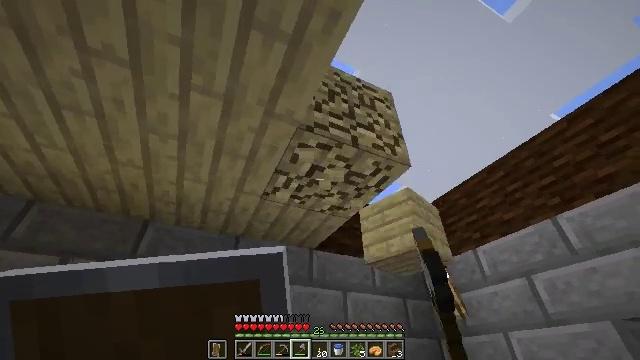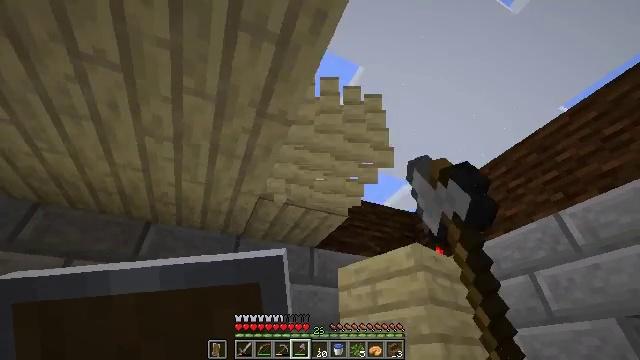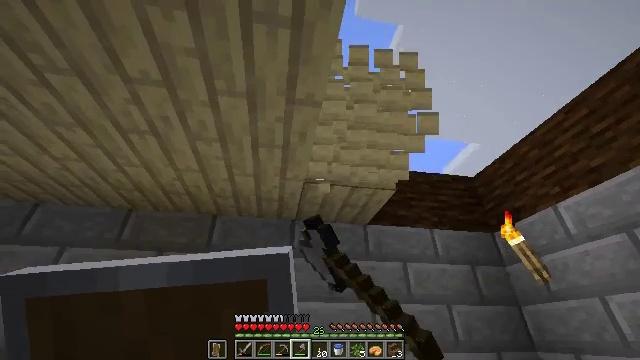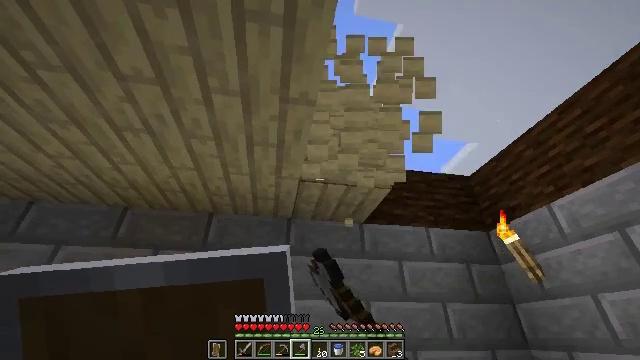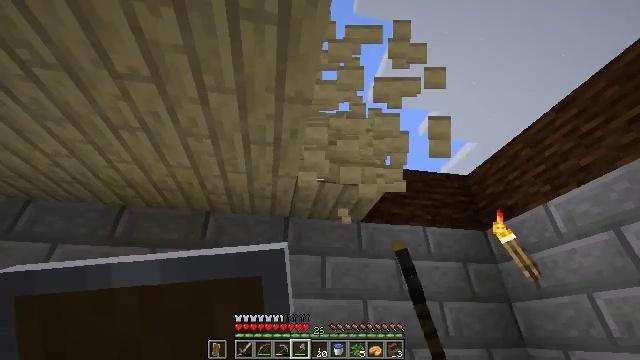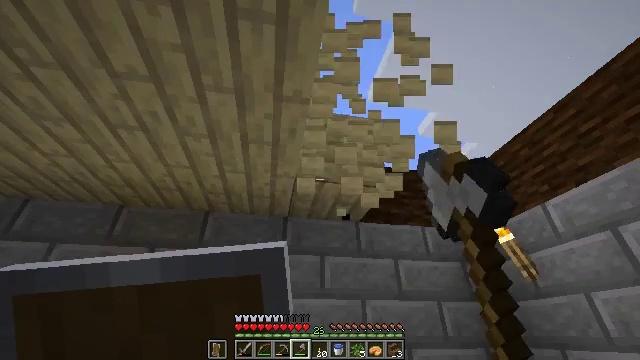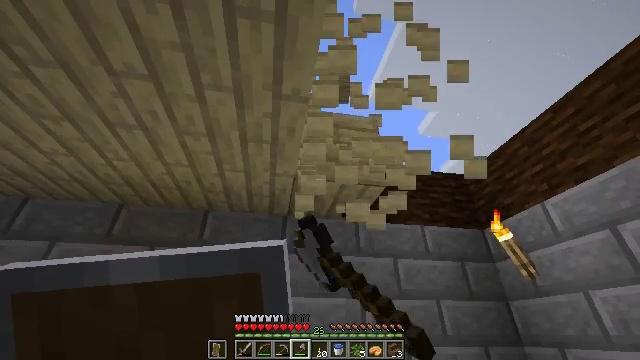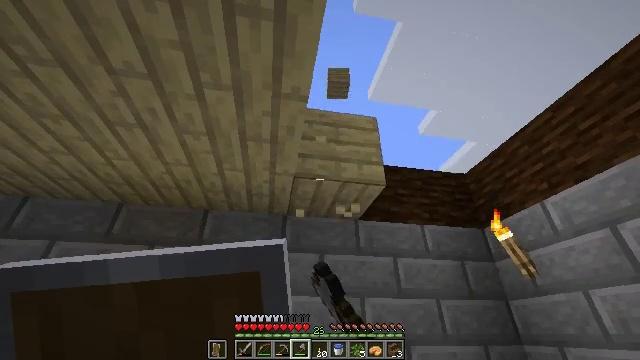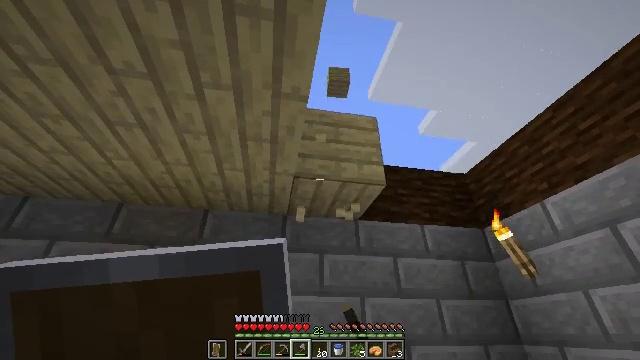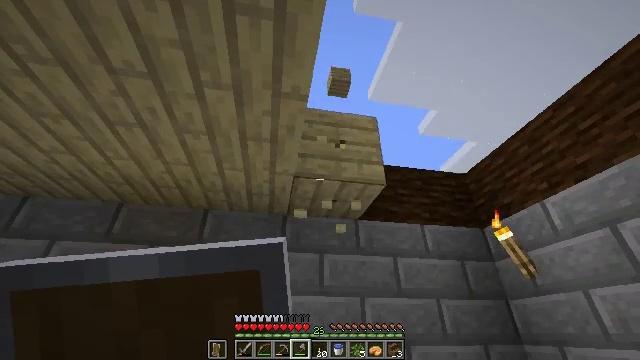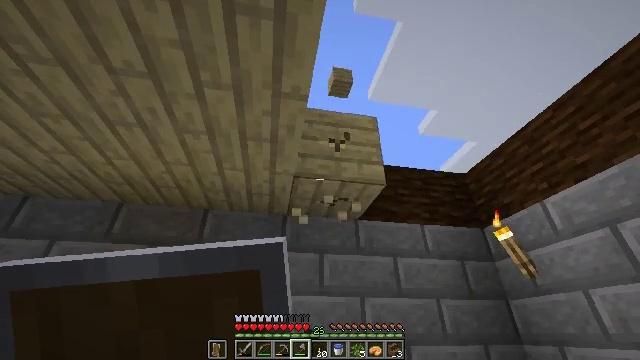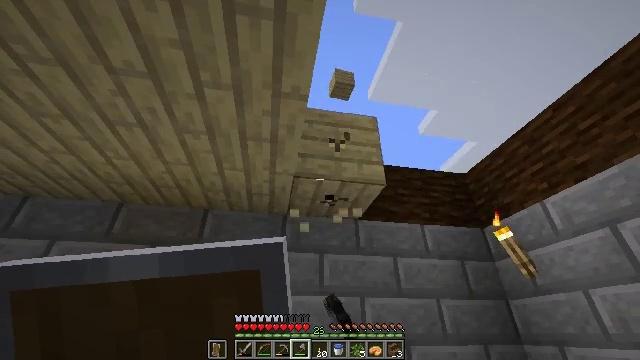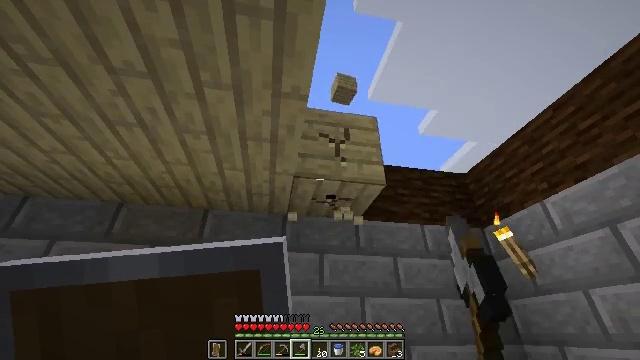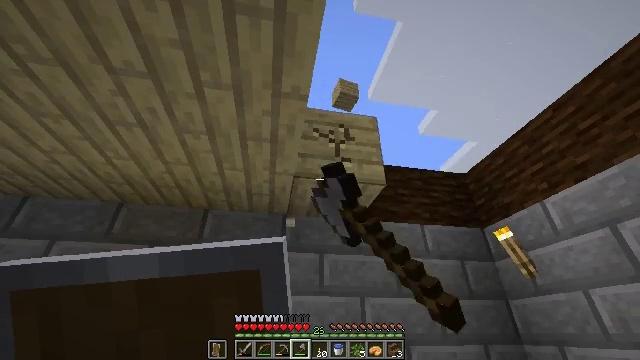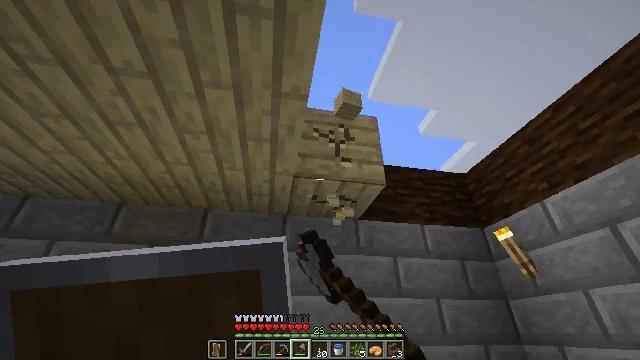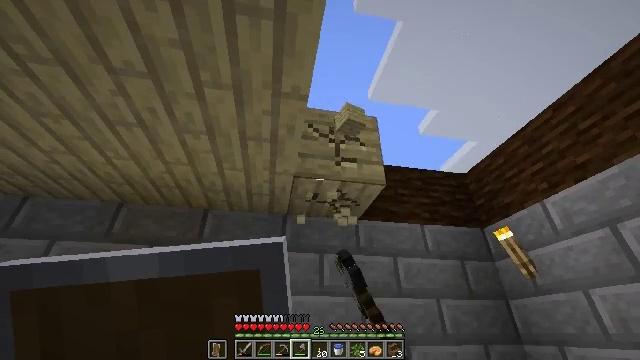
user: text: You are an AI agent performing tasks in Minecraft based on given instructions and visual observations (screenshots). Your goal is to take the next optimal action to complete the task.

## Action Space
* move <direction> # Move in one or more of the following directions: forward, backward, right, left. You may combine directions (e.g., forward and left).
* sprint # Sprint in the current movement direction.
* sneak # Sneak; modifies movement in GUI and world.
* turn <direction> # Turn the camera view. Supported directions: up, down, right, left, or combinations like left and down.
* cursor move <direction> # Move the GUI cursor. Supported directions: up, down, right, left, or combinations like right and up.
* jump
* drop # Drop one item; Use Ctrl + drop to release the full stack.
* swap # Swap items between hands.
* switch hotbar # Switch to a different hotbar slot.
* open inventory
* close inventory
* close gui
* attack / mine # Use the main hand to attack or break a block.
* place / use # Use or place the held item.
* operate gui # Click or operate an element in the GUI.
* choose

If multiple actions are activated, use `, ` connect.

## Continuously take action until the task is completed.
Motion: motion action
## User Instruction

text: Attack the birch planks to recycle them.
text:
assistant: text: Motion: turn left, attack / mine
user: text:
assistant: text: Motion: turn left and down, attack / mine
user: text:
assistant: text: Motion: attack / mine
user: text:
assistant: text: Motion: attack / mine
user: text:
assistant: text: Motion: attack / mine
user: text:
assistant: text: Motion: attack / mine
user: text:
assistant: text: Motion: attack / mine
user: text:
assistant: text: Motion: attack / mine
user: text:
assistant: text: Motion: attack / mine
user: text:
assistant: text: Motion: attack / mine
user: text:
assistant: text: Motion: attack / mine
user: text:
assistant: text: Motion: attack / mine
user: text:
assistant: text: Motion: attack / mine
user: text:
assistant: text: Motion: attack / mine
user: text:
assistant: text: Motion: attack / mine
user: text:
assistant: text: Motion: attack / mine
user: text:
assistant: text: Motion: attack / mine
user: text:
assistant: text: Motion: attack / mine
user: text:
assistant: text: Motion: attack / mine
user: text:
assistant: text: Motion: move forward, attack / mine
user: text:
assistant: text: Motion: move forward, attack / mine
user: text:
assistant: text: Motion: move forward, attack / mine
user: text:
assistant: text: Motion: move forward and move right, attack / mine
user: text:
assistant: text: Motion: move forward and move right, turn up, attack / mine
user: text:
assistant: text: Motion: move forward and move right, turn left and up, attack / mine
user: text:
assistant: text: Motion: move forward and move right, turn left and up
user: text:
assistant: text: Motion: move forward and move right
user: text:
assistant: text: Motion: no_op